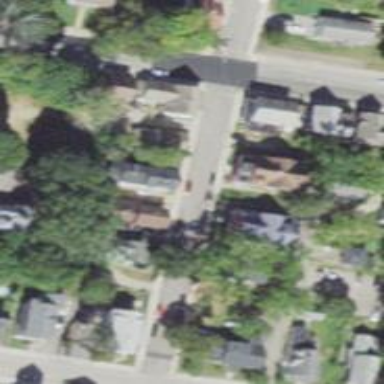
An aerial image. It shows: Residential driveway serving as service road.